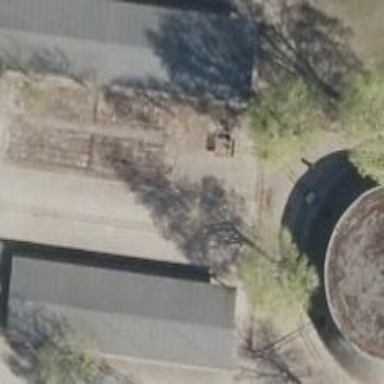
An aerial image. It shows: Railway turntable.